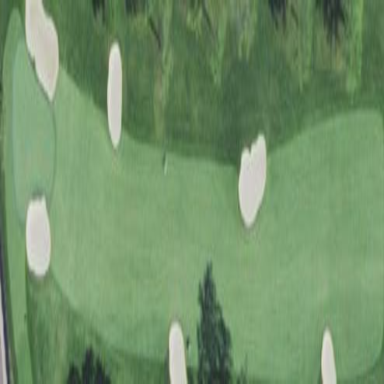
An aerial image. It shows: Golf fairway surrounded by grass.